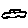
Label: car